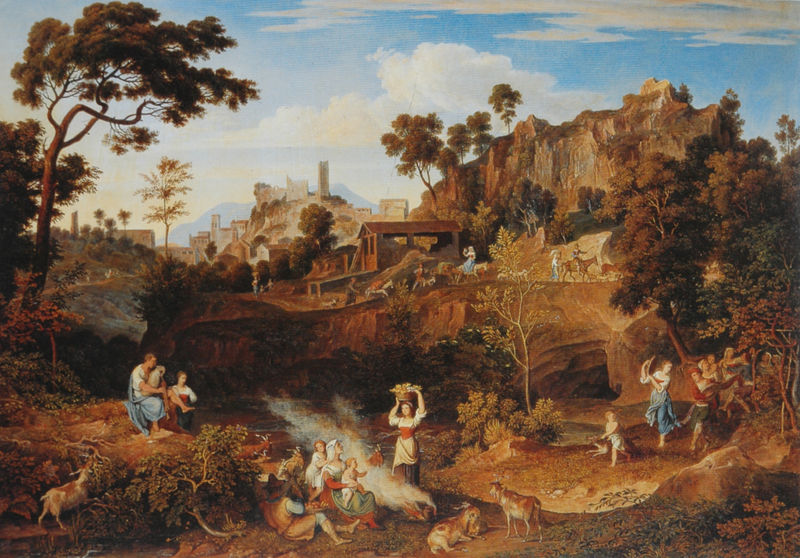
Titel: Landschaft bei Olevano mit tanzenden Landleuten
Künstler: Joseph Anton Koch
Standort: Basel
Institution: Kunstmuseum
Schlagwörter: baum, berg, blau, felsen, feuer, gemälde, gruppe, himmel, mann, wasser, weiß, wolken, bäume, fluss, frauen, grün, landschaft, menschen, see, stadt, ufer, braun, frau, holz, männer, gebäude, haus, hund, hunde, obst, rot, tier, tiere, weg, wolke, leute, malerei, tanz, architektur, mensch, tragen, bach, ebene, erde, häuser, kühe, natur, strauch, vieh, busch, hütte, qualm, rauch, sommertag, sträucher, land, familie, kind, klassizismus, tanzen, höhle, arbeit, bauern, esel, kamin, kinder, landleben, pferd, turm, schürze, bein, ort, perspektive, süden, abhang, ernte, last, berge, fels, dorf, tag, herde, kuh, ausflug, baby, pause, rast, böschung, steg, spielen, korb, zeigen, spiel, paradies, ruine, froh, rinder, schaf, burg, ideal, idyll, festung, rennen, kleinkind, leben, kiefer, ländlich, mythos, poussin, arkadien, dienstmagd, schafe, schäfer, ziege, holzhaus, tafelbild, azur, blockhaus, bäum, ziegen, fau, friedlich, aussichtsturm, lamdschaft, lagerfeuer, bäumen, hügelige landschaft, bukolik, arbeitende frau, bäime, dienstgewänder, himeel, kimnder, stadtkulisse, obsr